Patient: sex M, age 48
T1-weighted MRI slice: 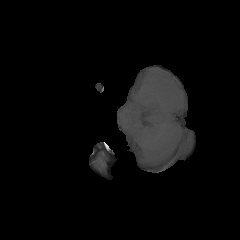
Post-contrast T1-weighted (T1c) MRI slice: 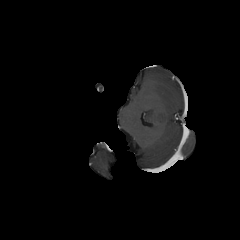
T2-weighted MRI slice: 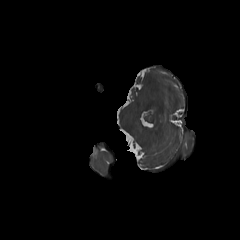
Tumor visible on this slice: no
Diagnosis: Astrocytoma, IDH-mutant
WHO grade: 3